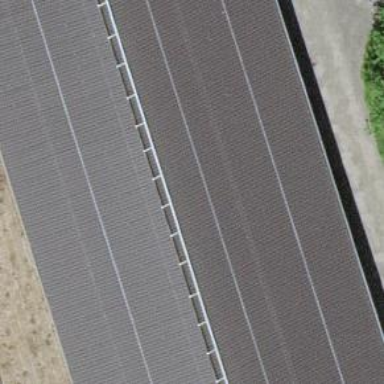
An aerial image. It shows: Gabled roof on farm auxiliary building.